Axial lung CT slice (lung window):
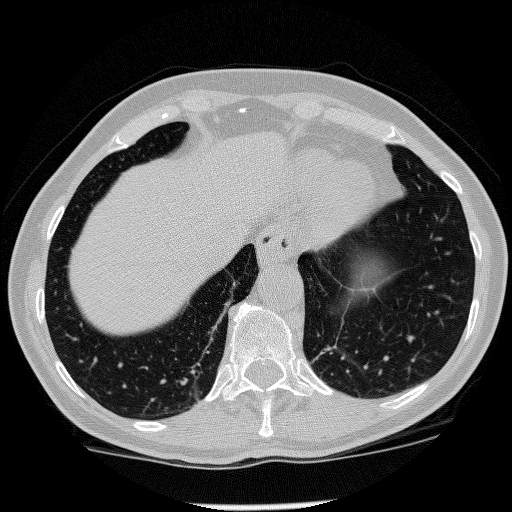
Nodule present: no